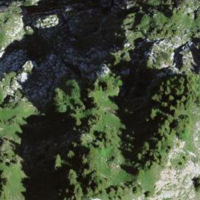
EUNIS habitat code: 43
Species observed at this site:
Saxifraga paniculata